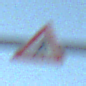
Verkehrszeichen: FussgaengerRechts
Umgebung: Outdoor, Nature
Tageszeit: SunriseSunset
Wetter: Clear
Licht: Natural
Jahreszeit: Winter
Kontrast: LowContrast